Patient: sex M, age 65
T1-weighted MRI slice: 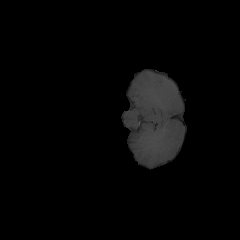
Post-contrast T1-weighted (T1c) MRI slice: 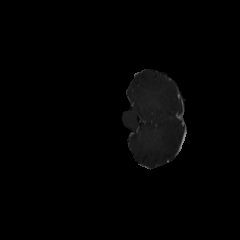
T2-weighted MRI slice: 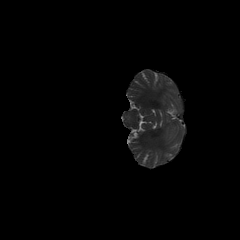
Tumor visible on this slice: no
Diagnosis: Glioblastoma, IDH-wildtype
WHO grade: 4